Interaction volume radius: 10 \u00c5
Interaction volume height: 15 \u00c5
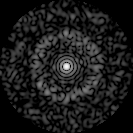
Disorder parameter: 0.842